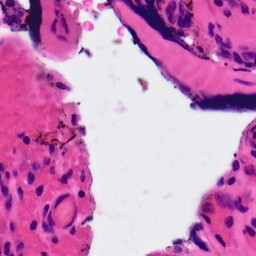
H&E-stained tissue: Ovarian